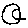
Label: moon